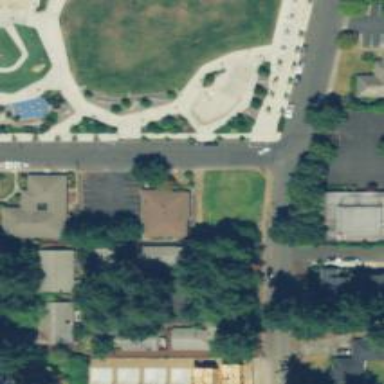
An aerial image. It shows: Residential road with sidewalk on the left.